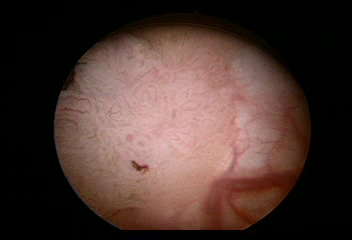
Modality: WLC
Class: Malignant
Subclass: LowGradePapillary
Lesion: L3
Stage: Ta
Morphology: Papillary
Bladder cancer association: Yes
Annotated structures: Tumor